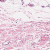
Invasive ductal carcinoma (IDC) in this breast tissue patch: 0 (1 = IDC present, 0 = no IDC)